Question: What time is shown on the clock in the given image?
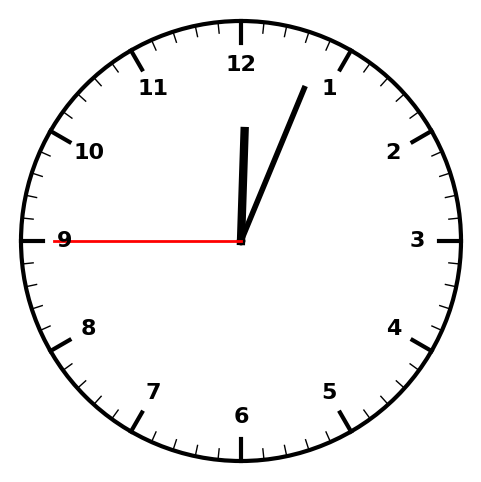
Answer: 12:03:45